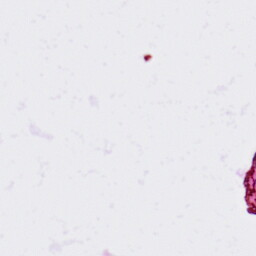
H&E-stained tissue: Lung